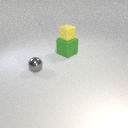
large green rubber cube below small yellow rubber cube